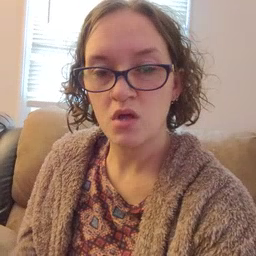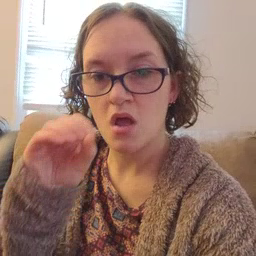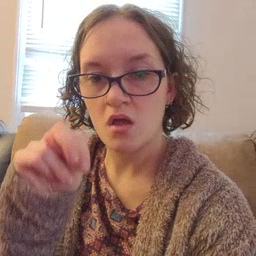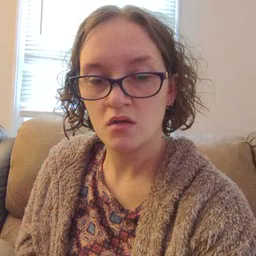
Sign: on